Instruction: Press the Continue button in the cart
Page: cart
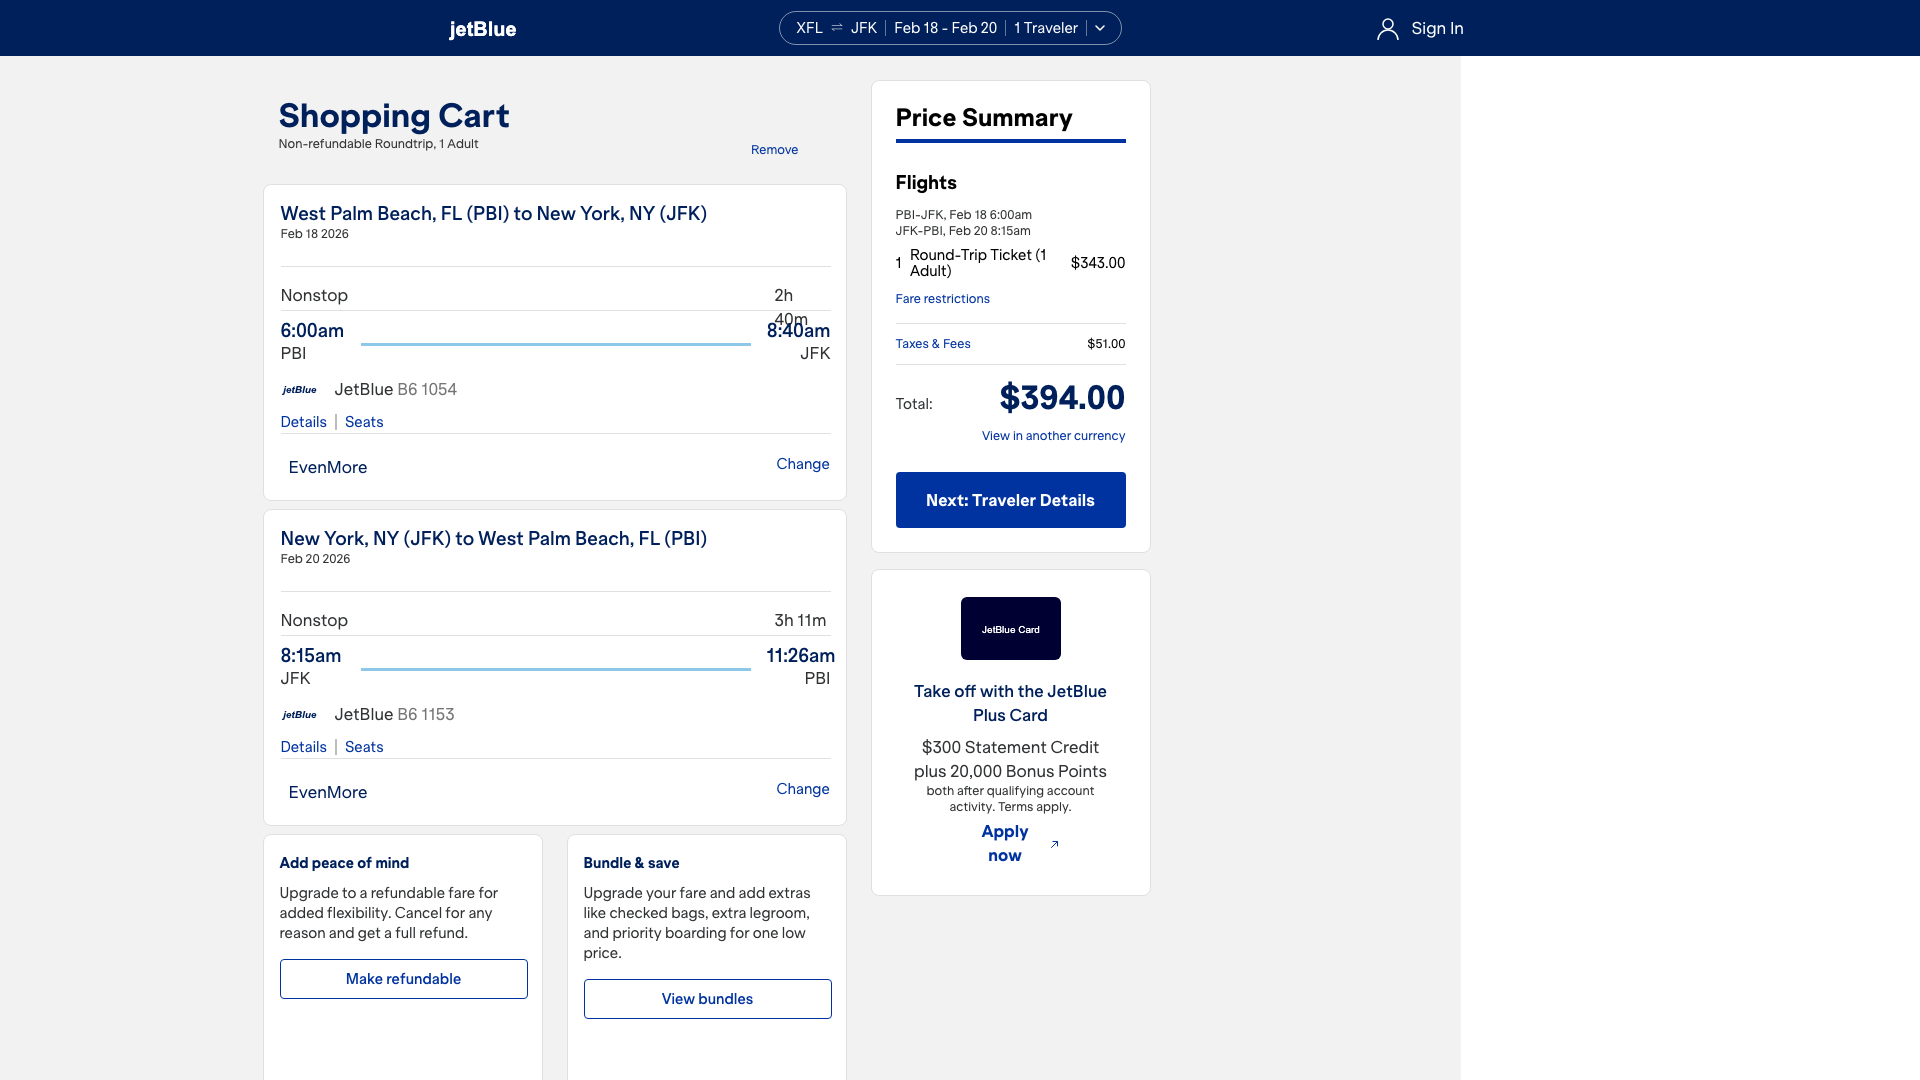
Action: click